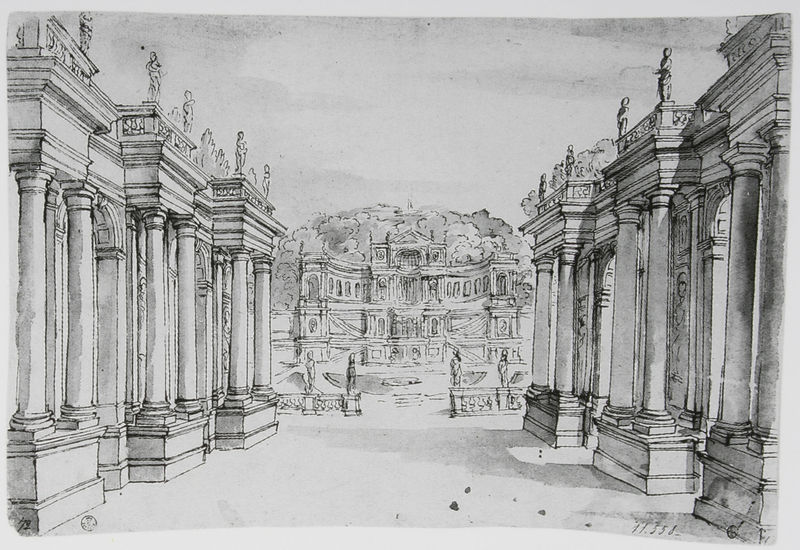
Titel: Bühnenbildentwurf mit der Villa del Pigneto als Hintergrund
Standort: Florenz
Institution: Gabinetto Disegni e Stampe degli Uffizi
Schlagwörter: baum, berg, flügel, himmel, schatten, weiß, wolken, aquarell, bäume, landschaft, menschen, stadt, frankreich, grau, hintergrund, licht, marmor, raum, schwarz, skizze, strasse, säule, säulen, zeichnung, anlage, blick, gebäude, park, schloss, weg, zaun, ball, architektur, barock, sockel, signatur, häuser, hügel, wege, boden, theater, renaissance, wald, anhöhe, brunnen, rund, garten, vase, aussicht, terrasse, ansicht, bogen, perspektive, allee, graphik, linien, hof, platz, pilaster, figuren, rundbogen, romantik, querformat, treppen, palace, symmetrie, mirror, vasen, aufgang, geländer, stufen, gang, tusche, ruine, antike, palast, balustrade, zentralperspektive, schwarz-weiß, radierung, stich, stempel, entwurf, architrav, arkaden, kapitelle, rom, kapitell, halbrund, fries, sims, doppelsäulen, skulpturen, plastiken, statuen, fluchtpunkt, zentral, empfang, parterre, plan, ballustrade, kulisse, dorisch, kupferstich, terrassen, nummer, majestätisch, lavierung, römisch, forum, verjüngung, gebälk, klassizistisch, säulengang, bauwerk, aufriss, versailles, bauplan, bramante, gesamtansicht, rondell, rome, basen, palladio, säulenreihe, kolonnaden, kolonaden, bauschmuck, vestibül, balustraden, schlossgarten, arken, zwillingssäulen, simmetry, bick, strsse, formell, schloss linderhof, columns